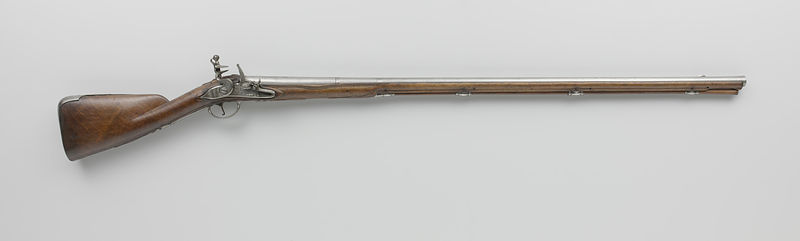
Titel: Vuursteenjachtgeweer
Künstler: Jan Jr. Krans
Standort: Amsterdam
Institution: Rijksmuseum
Schlagwörter: fight, black, old, brown, wooden, wood, silver, metal, steel, narrow, army, cock, photo, ancient, war, antiquity, long, guard, artifact, hammer, civil war, weapon, gun, pin, barrel, firing, rifle, musket, civil, bullet, usa, sight, trigger, handle, pistol, polished, shotgun, musketeer, muzzleloader, carabine, gunmetal, united state